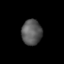
Tissue: lung
Cell type: Epithelial cells
Senescence score: 0.2072
Nuclear area (px): 493
Mean DAPI intensity: 90.716